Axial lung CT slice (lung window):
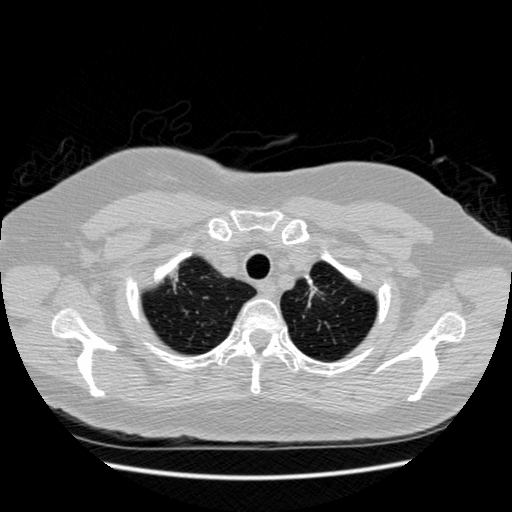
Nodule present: no